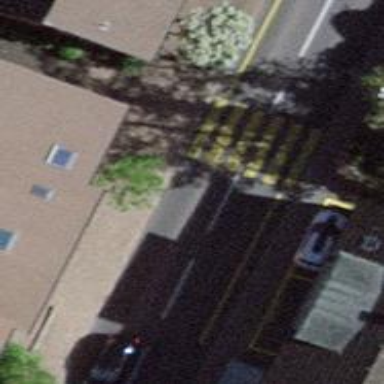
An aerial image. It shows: Zebra crossing on the road.